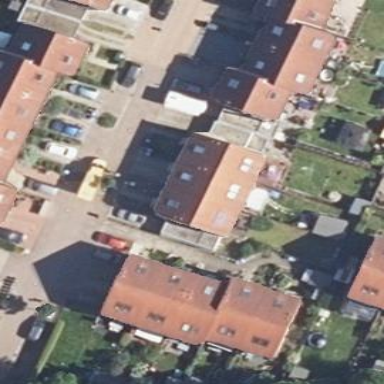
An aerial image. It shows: Terrace building.